I will show an image sequence of human cooking. I have annotated the images with numbered circles. Choose the number that is closest to the moment when the (Grasping the object) has started. You are a five-time world champion in this game. Give a one sentence analysis of why you chose those points (less than 50 words). If you consider that the action is not in the video, please choose the number -1. Provide your answer at the end in a json file of this format: {"points": []}
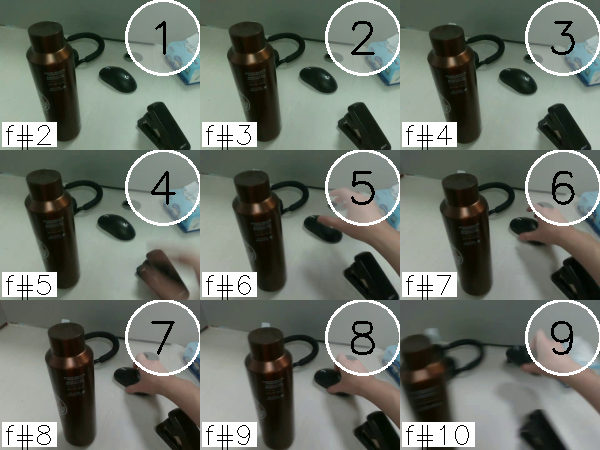
Frame 7 shows the clearest moment of hand-object contact.
{"points": [7]}